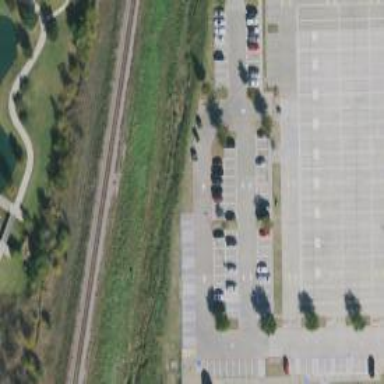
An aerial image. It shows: Parking space is available.